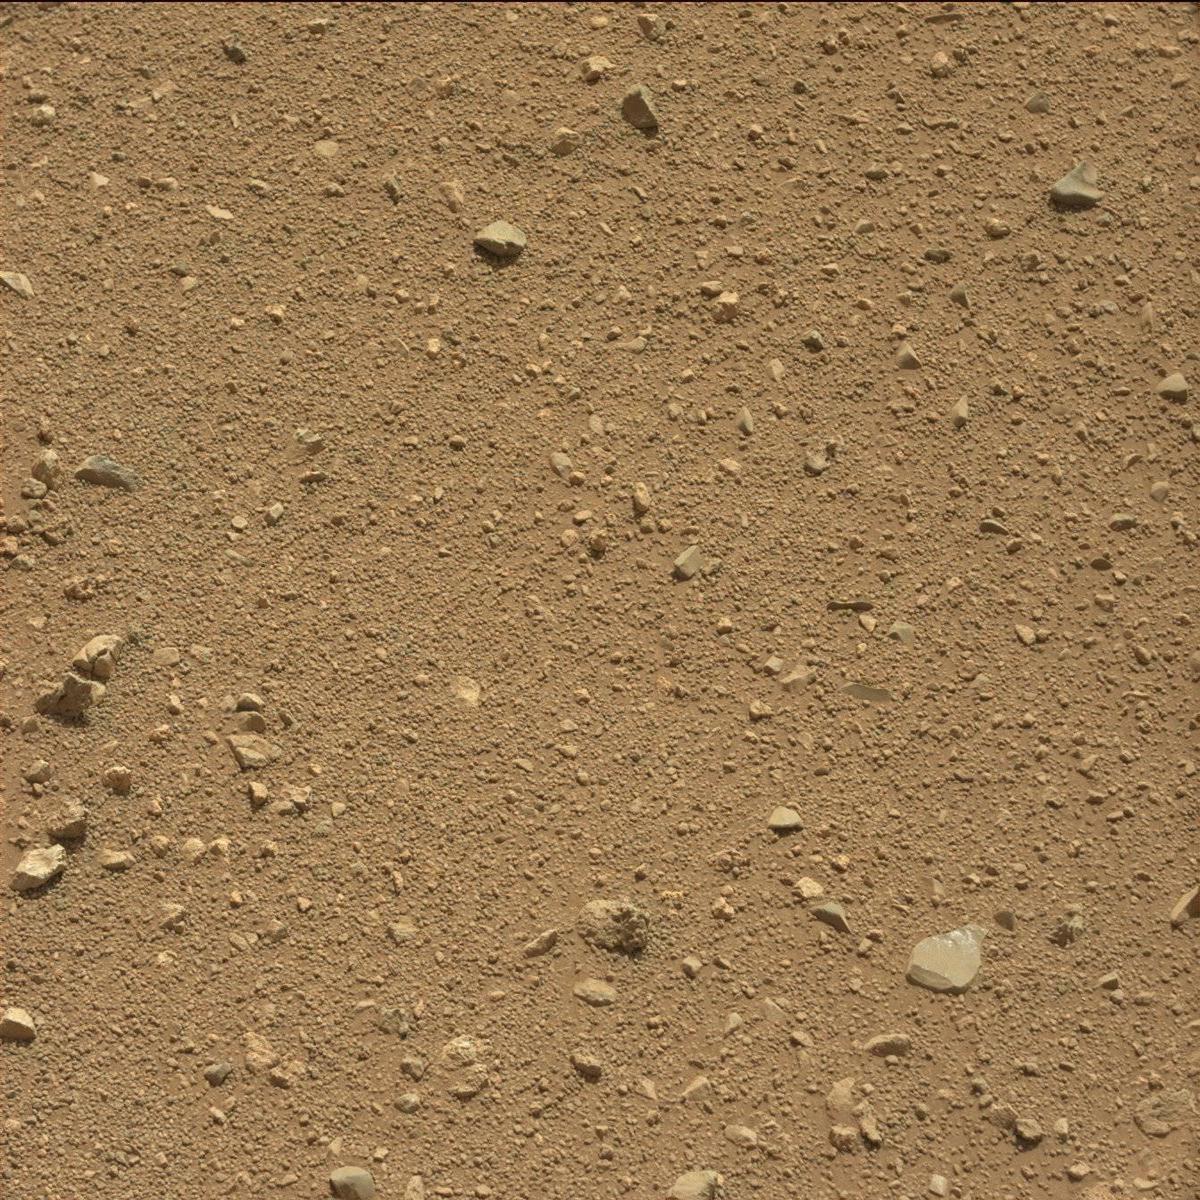
Terrain classes present: Bedrock, Rock, Sand / Soil